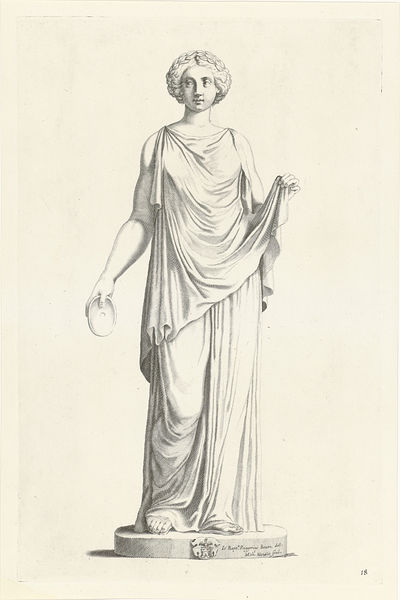
Titel: Standbeeld van een jonge vrouw
Künstler: Michel Natalis
Standort: Amsterdam
Institution: Rijksmuseum
Schlagwörter: crown, hands, white, arm, black, dress, face, female, gray, grey, hair, nose, portrait, robe, woman, gown, picture, hand, classic, frau, greek, roman, ear, young, eyes, feet, drawing, black and white, fabric, sketch, sculpture, statue, marble, arms, laurel, leaves, toga, inscription, foot, render, cloth, goddess, dish, plate, pedestal, textile, bowl, kleid, holding, barefoot, umhang, contrapposto, tuch, inschrift, haur, sphere, chiton, gefäß, hai, helenistic, pancil, marmel, full lenth, let me slip into something more comfortable, this old frock?, athenea, peplus